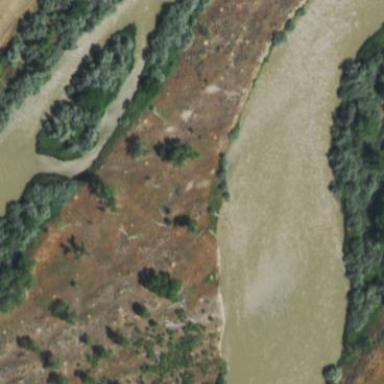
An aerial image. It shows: River flowing through natural landscape.